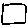
Label: square